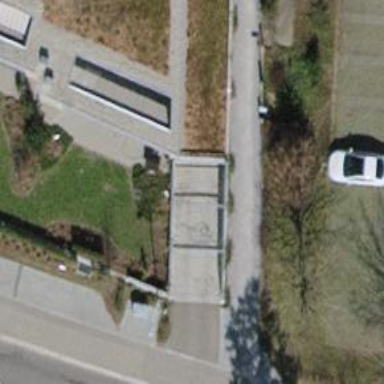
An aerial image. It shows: Parking entrance.